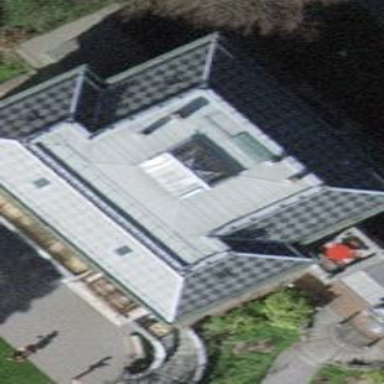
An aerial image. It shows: Historic house used for public purposes.